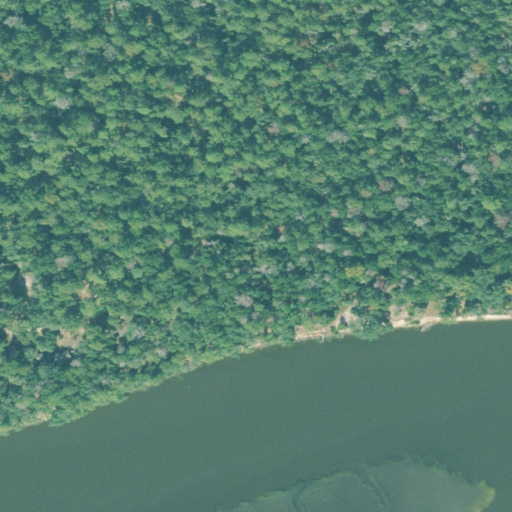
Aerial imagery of cliff(s) in Georgia named Drizzell Bluff containing evergreen forest, open water, herbaceous wetlands, and open development